Field crop: tomato
Growth stage: 2
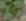
Species: solanum